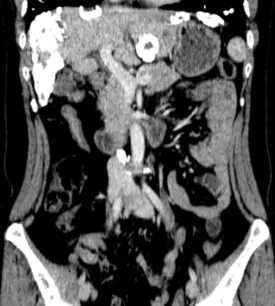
Coronal view , showing scattered calcified nodules and mass in the liver with the biggest lesion located in the right lobe (black arrow).
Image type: radiology (ct)